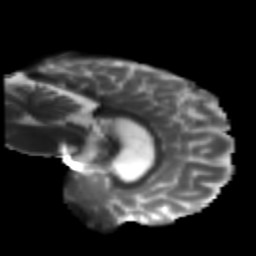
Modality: T2w
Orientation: sagittal
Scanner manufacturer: siemens
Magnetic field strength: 3 T
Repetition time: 8.8 s
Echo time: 0.085 s